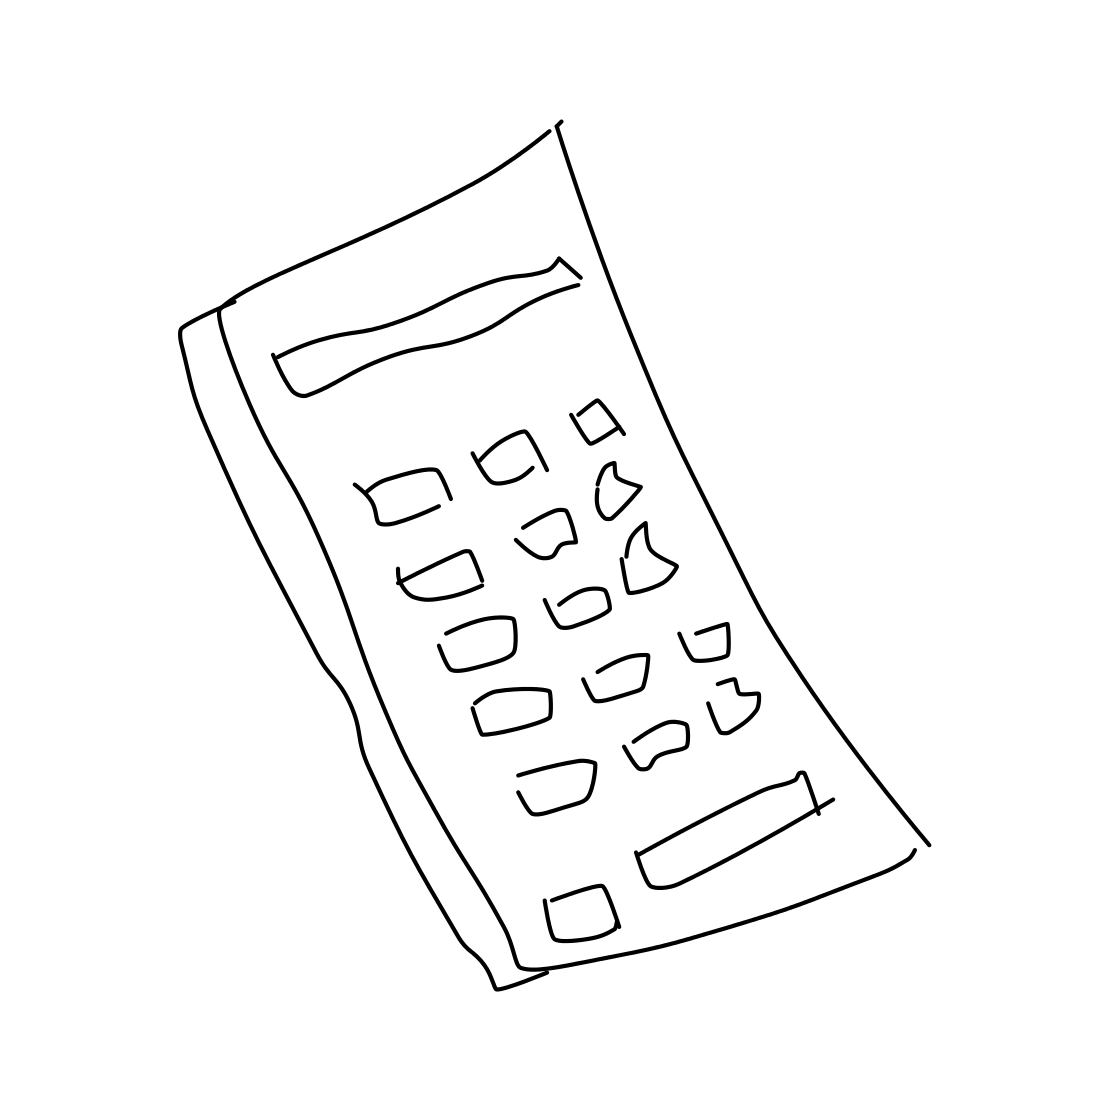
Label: calculator